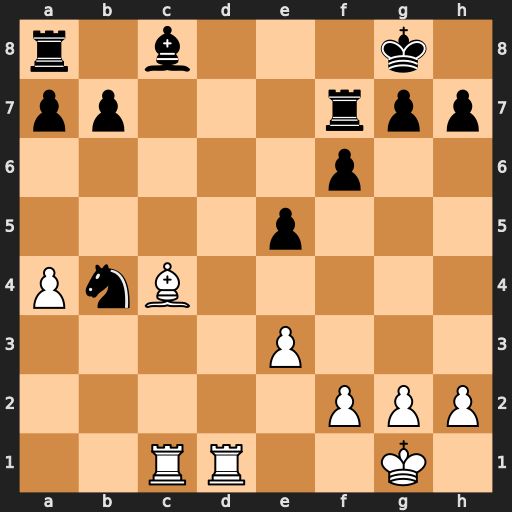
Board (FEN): r1b3k1/pp3rpp/5p2/4p3/PnB5/4P3/5PPP/2RR2K1
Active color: w
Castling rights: -
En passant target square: -
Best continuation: Rd8#